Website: ulta-beauty
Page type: billing-address
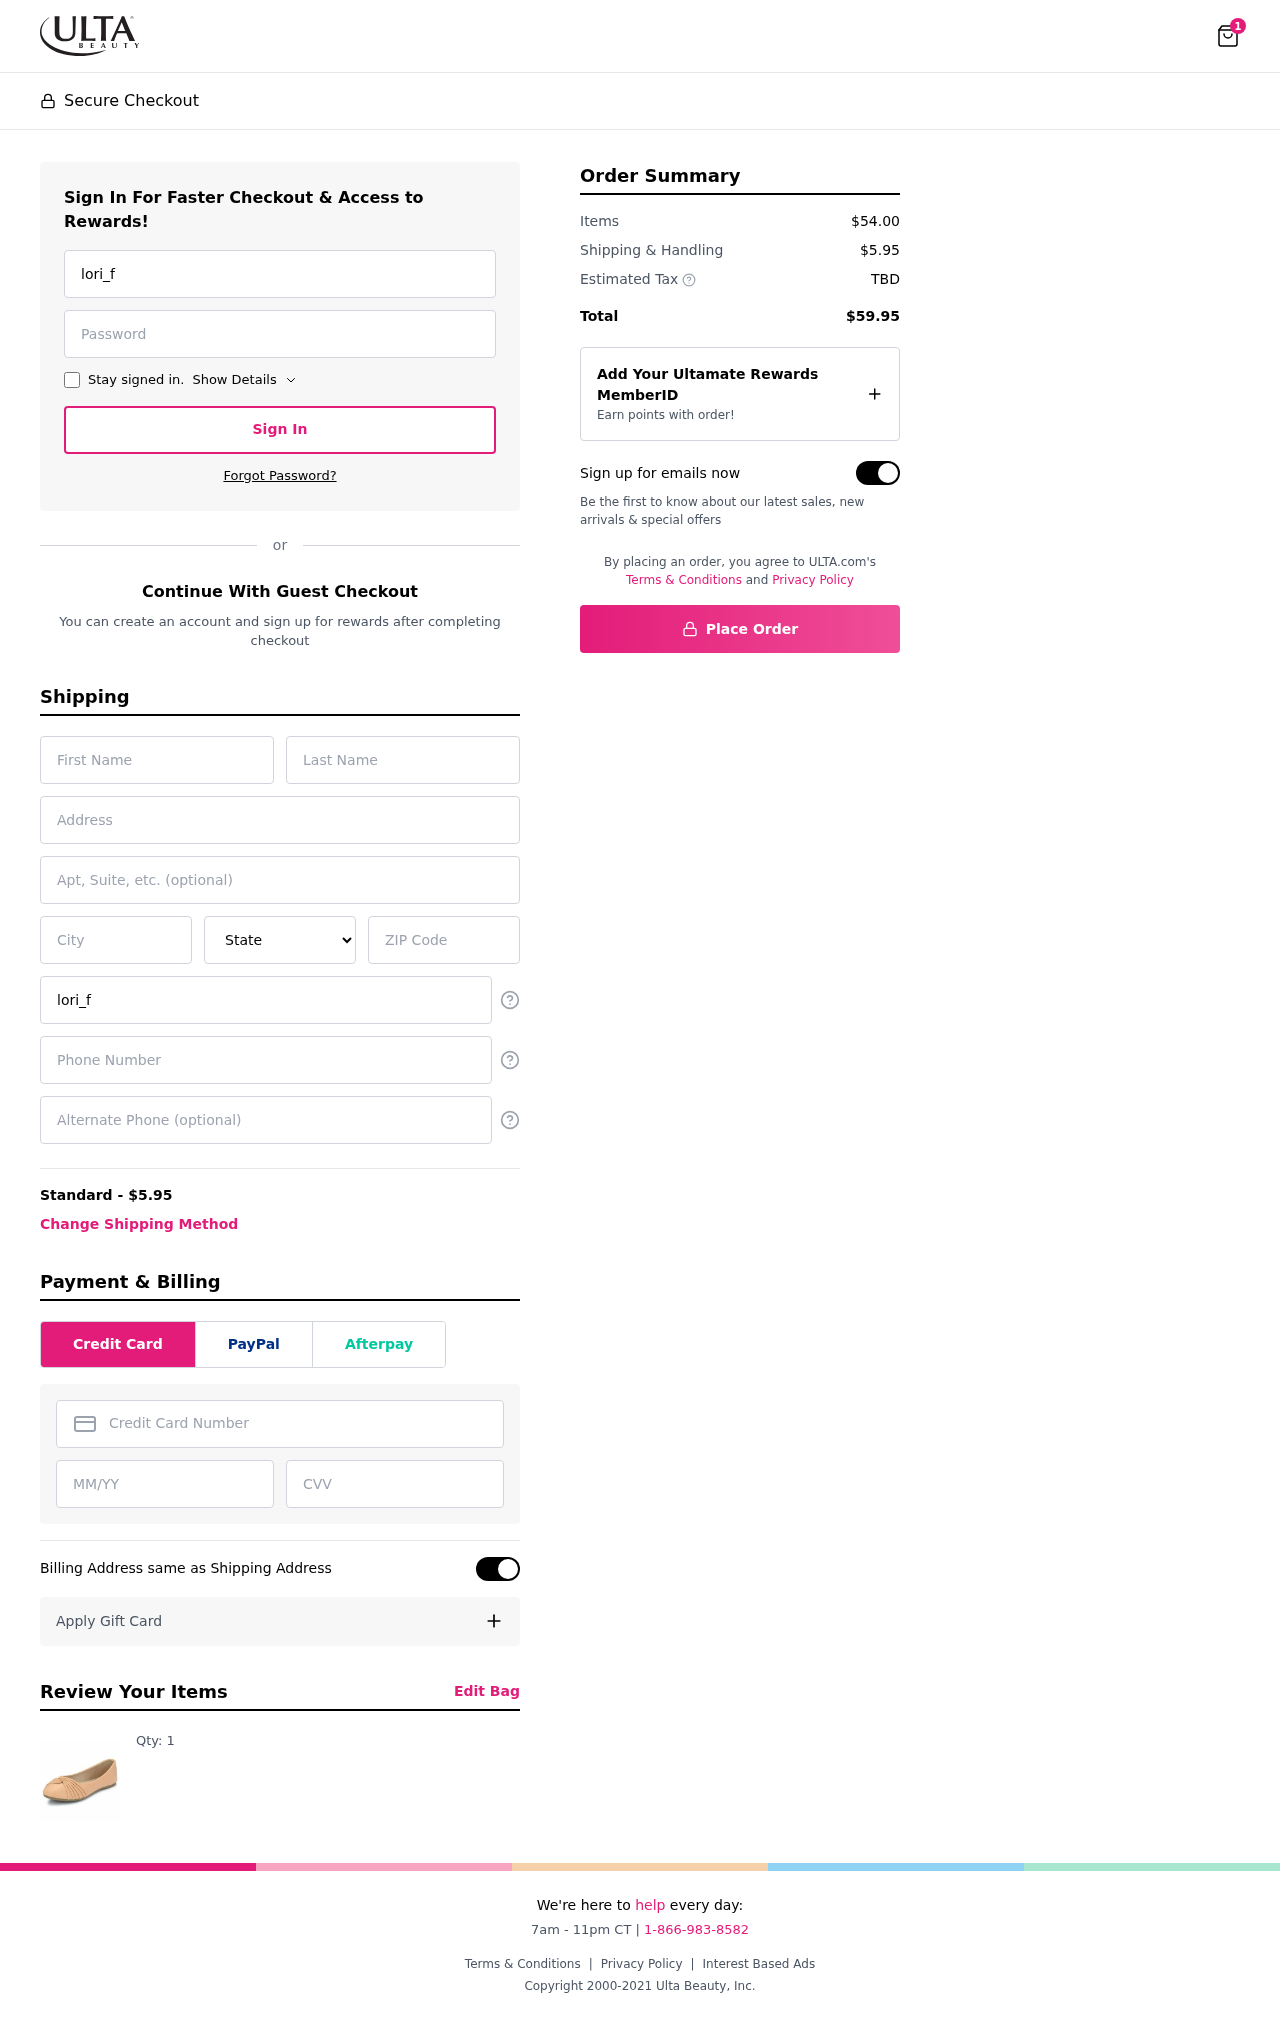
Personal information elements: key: PII_STATE
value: Pennsylvania
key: PII_EMAIL
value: lori_francis@yahoo.com
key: PII_FIRSTNAME
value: Lori
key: PII_LASTNAME
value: Francis
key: PII_STREET
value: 248 David Circle
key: PII_CITY
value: Lake Linda
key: PII_POSTCODE
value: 19445
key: PII_PHONE
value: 3952315426
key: PII_ALT_PHONE
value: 2555502085
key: PII_CARD_NUMBER
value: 3707 4527 5864 553
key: PII_CARD_EXPIRY
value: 11/29
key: PII_CARD_CVV
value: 0395
Product elements: key: PRODUCT1_QUANTITY
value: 1
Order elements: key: ORDER_NUM_ITEMS
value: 1
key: ORDER_SHIPPING_COST
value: $5.95
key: ORDER_SUBTOTAL
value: $54.00
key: ORDER_TOTAL
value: $59.95